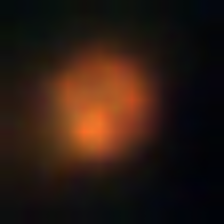
Taxon: NanoPlankton
Group: Other